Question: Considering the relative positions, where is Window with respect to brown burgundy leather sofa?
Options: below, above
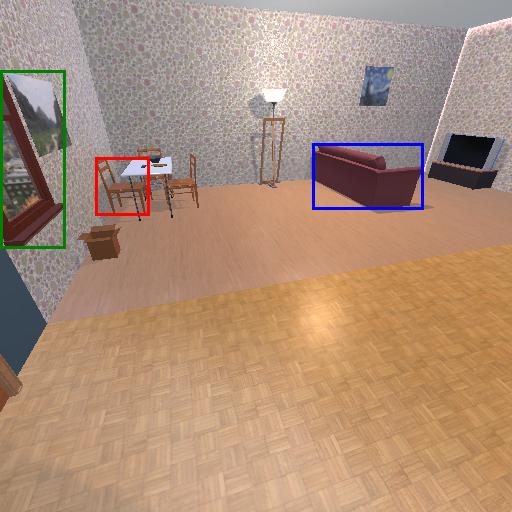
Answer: below